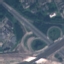
Land use / land cover class: Highway